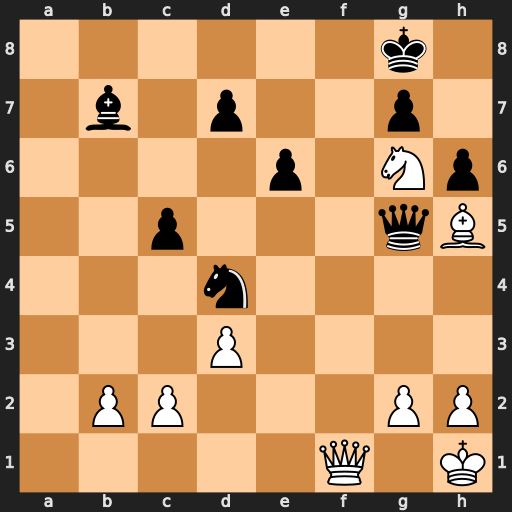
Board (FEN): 6k1/1b1p2p1/4p1Np/2p3qB/3n4/3P4/1PP3PP/5Q1K
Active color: w
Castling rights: -
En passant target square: -
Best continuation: Qf8+ Kh7 Qh8#